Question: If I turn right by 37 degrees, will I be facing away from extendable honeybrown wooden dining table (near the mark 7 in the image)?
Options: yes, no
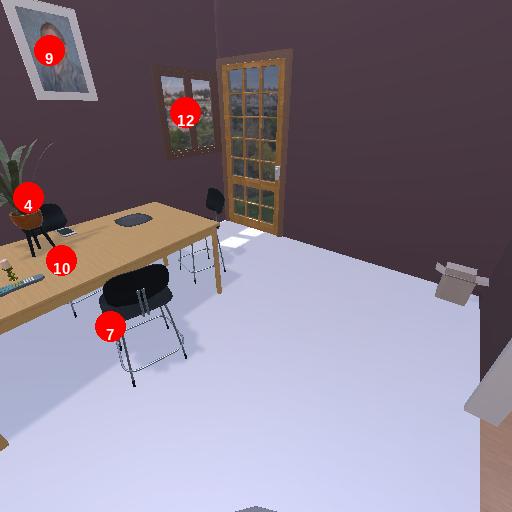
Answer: yes